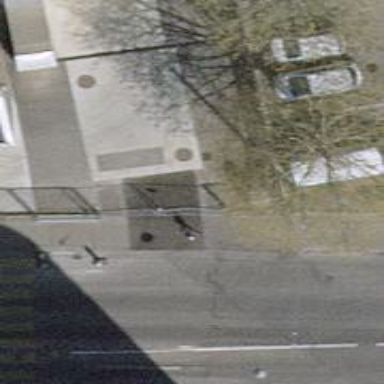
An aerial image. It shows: Building with surveillance equipment installed.